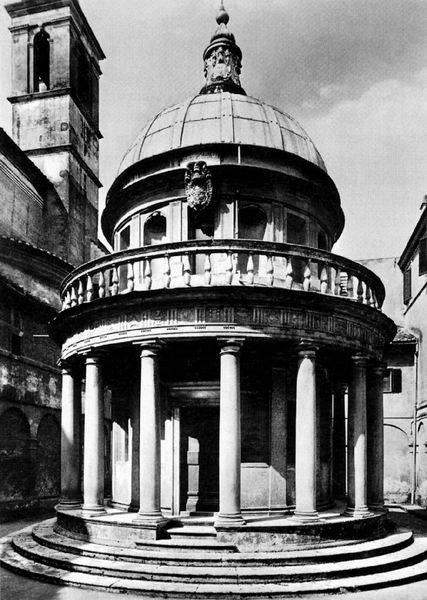
Titel: Tempietto bei S. Pietro in Montorio
Künstler: Donato Bramante
Standort: Rom, S. Pietro in Montorio, Tempietto (EU - I - Latium)
Schlagwörter: himmel, schatten, weiß, wolken, kirchturm, stadt, fenster, licht, schwarz, straße, säule, säulen, tür, dach, gebäude, haus, architektur, spitze, stein, brüstung, kirche, boden, figur, klassizismus, rund, turm, balkon, bogen, italien, hof, platz, kuppel, treppe, treppen, ornamente, geländer, stufen, tor, galerie, foto, fotografie, bögen, eingang, arkade, balustrade, denkmal, regenrinne, schwarz-weiß, rom, wappen, schiefer, kapelle, tempel, fotographie, pavillion, säulengang, bauwerk, baptisterium, rondell, rundbau, rundgang, fester, kolone